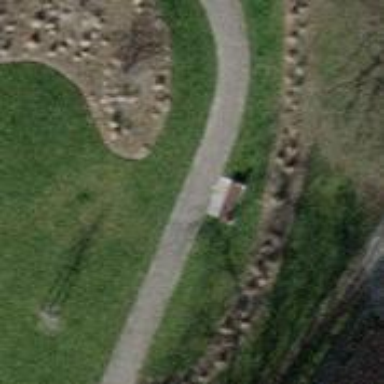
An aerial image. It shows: Bench for seating.